Field crop: maize
Growth stage: 2
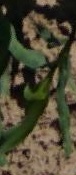
Species: maize